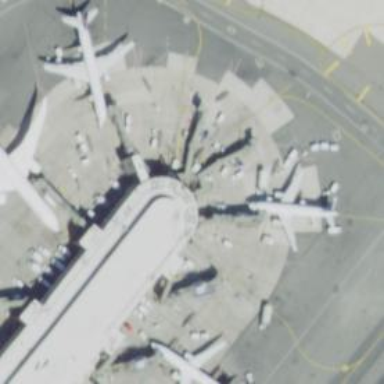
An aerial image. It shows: Airport gate.